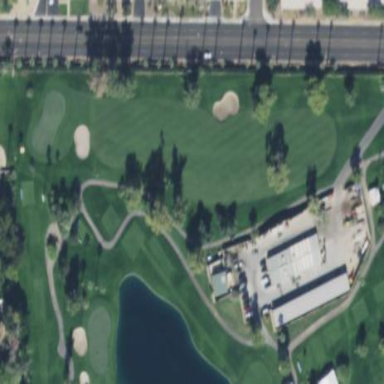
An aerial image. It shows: Scenic golf fairway.